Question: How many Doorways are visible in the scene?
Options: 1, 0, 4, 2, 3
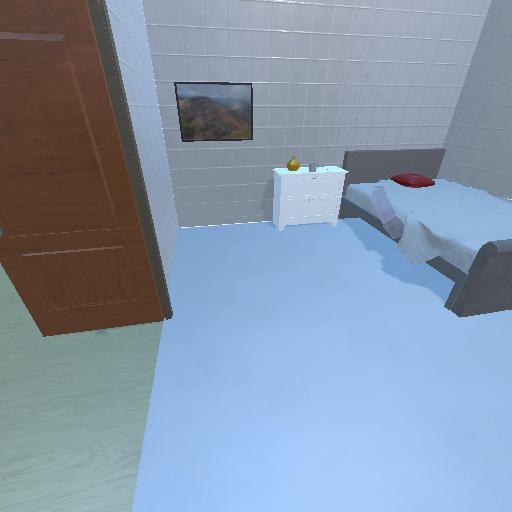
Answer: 1